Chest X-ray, AP view. Patient: 55 years old, sex M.
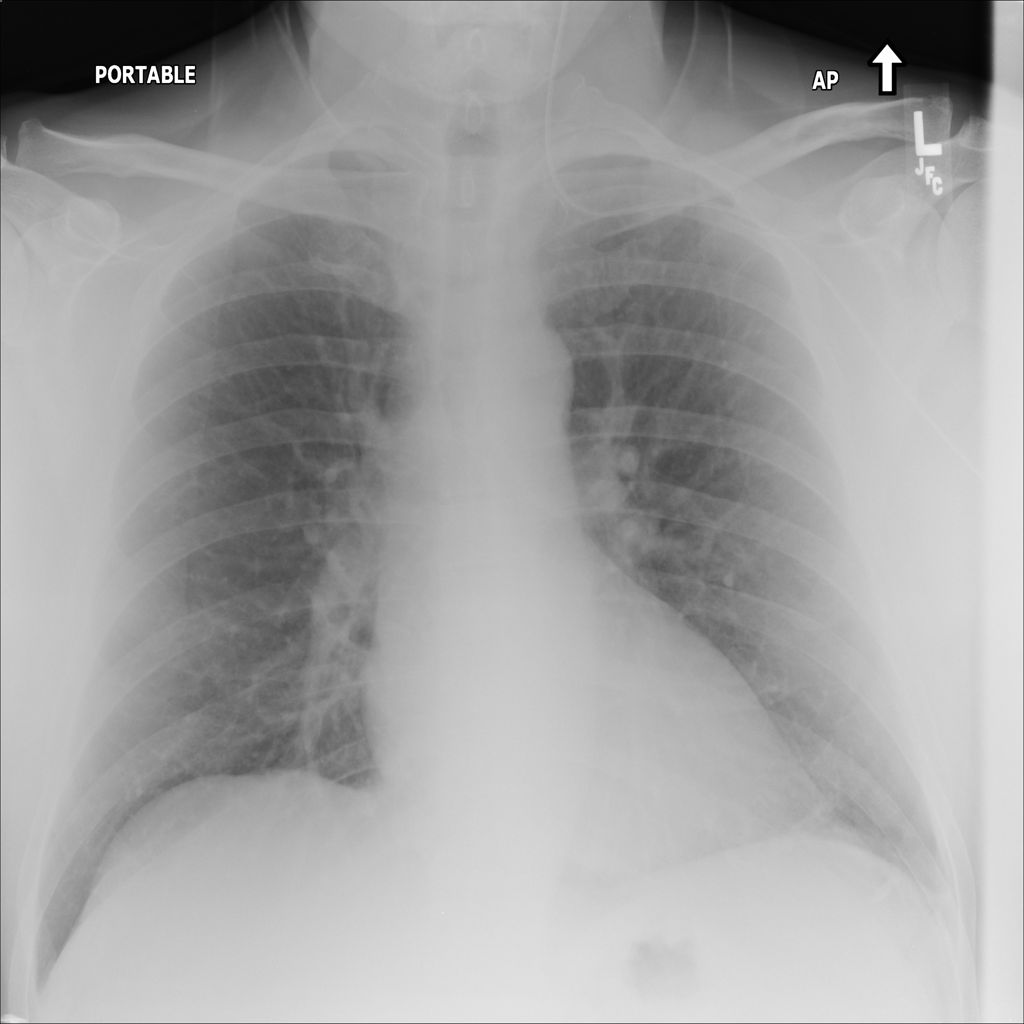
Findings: No Finding